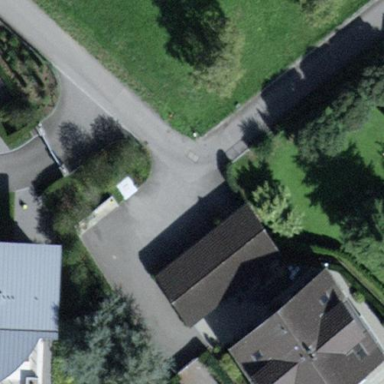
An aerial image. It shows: Garage.